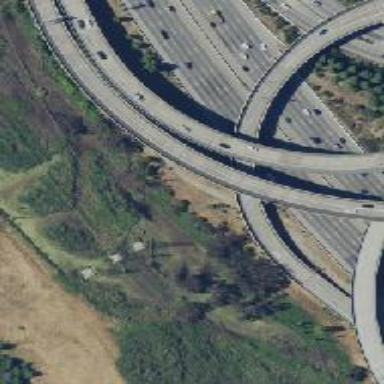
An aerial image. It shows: Motorway junction.